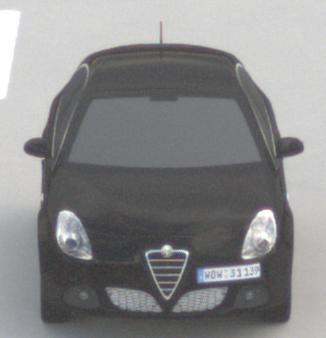
Make: Alfa Romeo
Model: Giulietta 1.4 TB 16V
Detailed model: Giulietta (940)
Model produced from: 2010/05
Model produced until: 2013/03
Doors: 5
Color: black
Road condition: dry road
Daytime: morning or afternoon
Contrast: low contrast